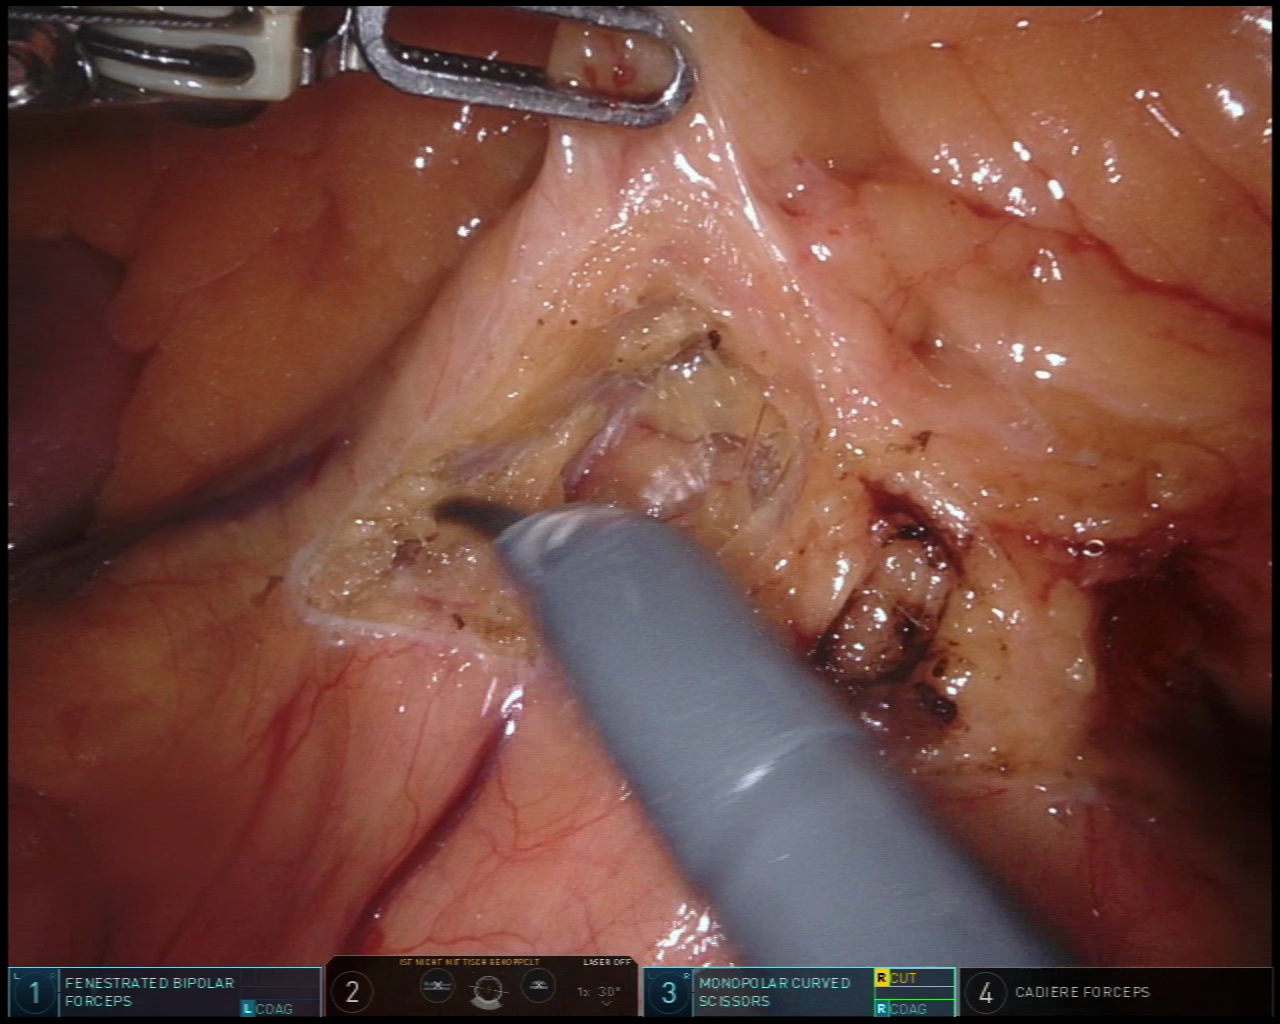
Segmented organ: intestinal_veins
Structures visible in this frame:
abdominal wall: no
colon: no
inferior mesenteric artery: no
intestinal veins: yes
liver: no
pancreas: no
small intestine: yes
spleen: no
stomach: no
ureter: no
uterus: no
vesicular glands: no